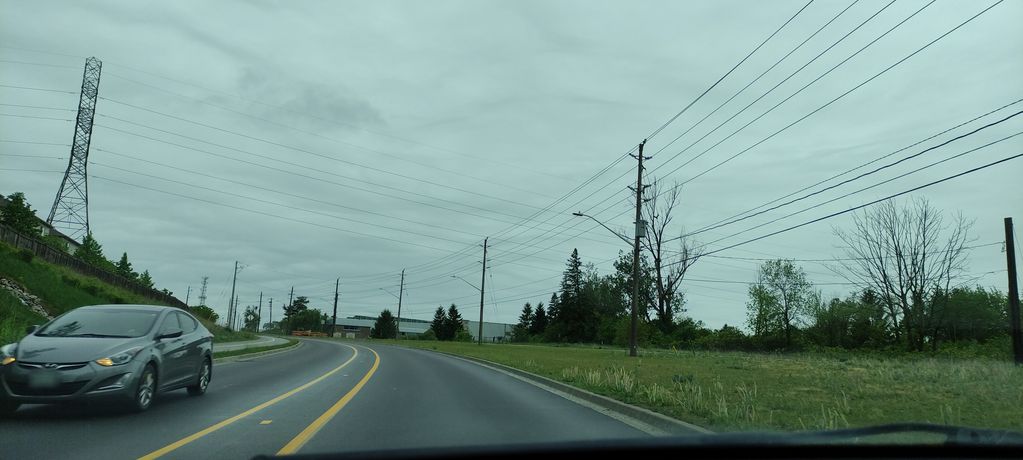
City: kitchener-waterloo